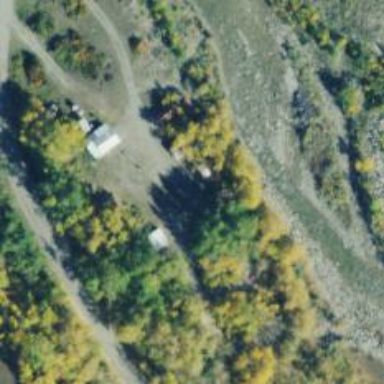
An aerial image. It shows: Cabin for tourism purposes.